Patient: sex M, age 61
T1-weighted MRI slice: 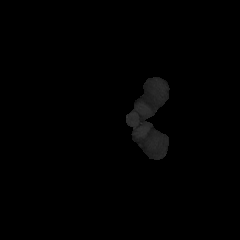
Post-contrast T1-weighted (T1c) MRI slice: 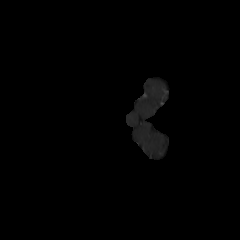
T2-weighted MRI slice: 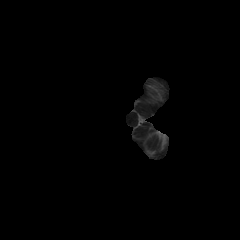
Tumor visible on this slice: no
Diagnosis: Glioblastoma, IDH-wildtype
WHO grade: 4